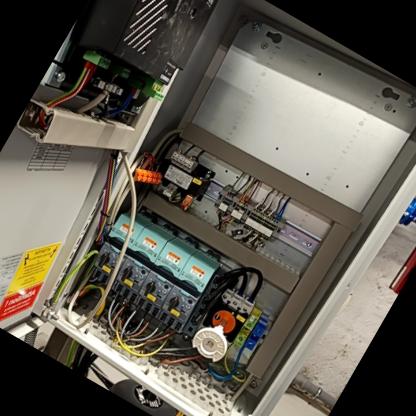
Klasa: inne